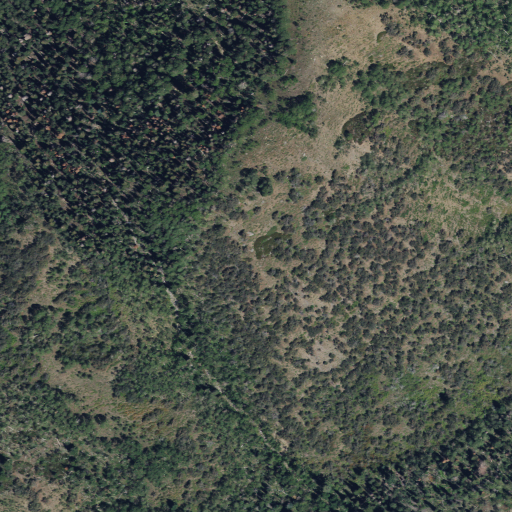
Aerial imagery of valley in Utah named Flood Gulch containing deciduous forest, mixed forest, evergreen forest, and shrub